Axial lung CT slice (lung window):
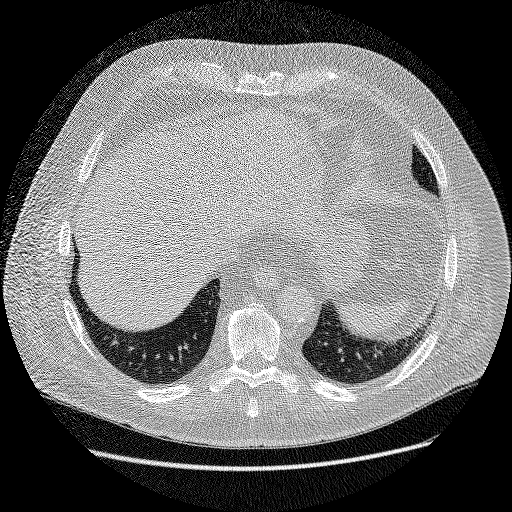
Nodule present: no